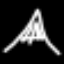
Label: The Eiffel Tower